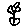
Label: flower